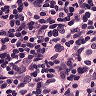
Metastatic tissue present: yes